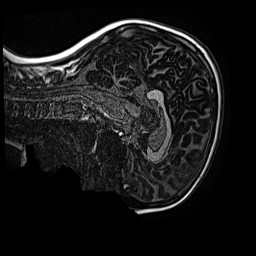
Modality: MP2RAGE
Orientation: sagittal
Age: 9
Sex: male
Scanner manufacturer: siemens
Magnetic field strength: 3 T
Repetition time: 4 s
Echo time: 0.00299 s